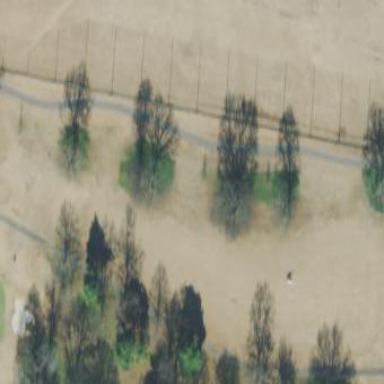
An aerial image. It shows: Scenic golf fairway.